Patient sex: F
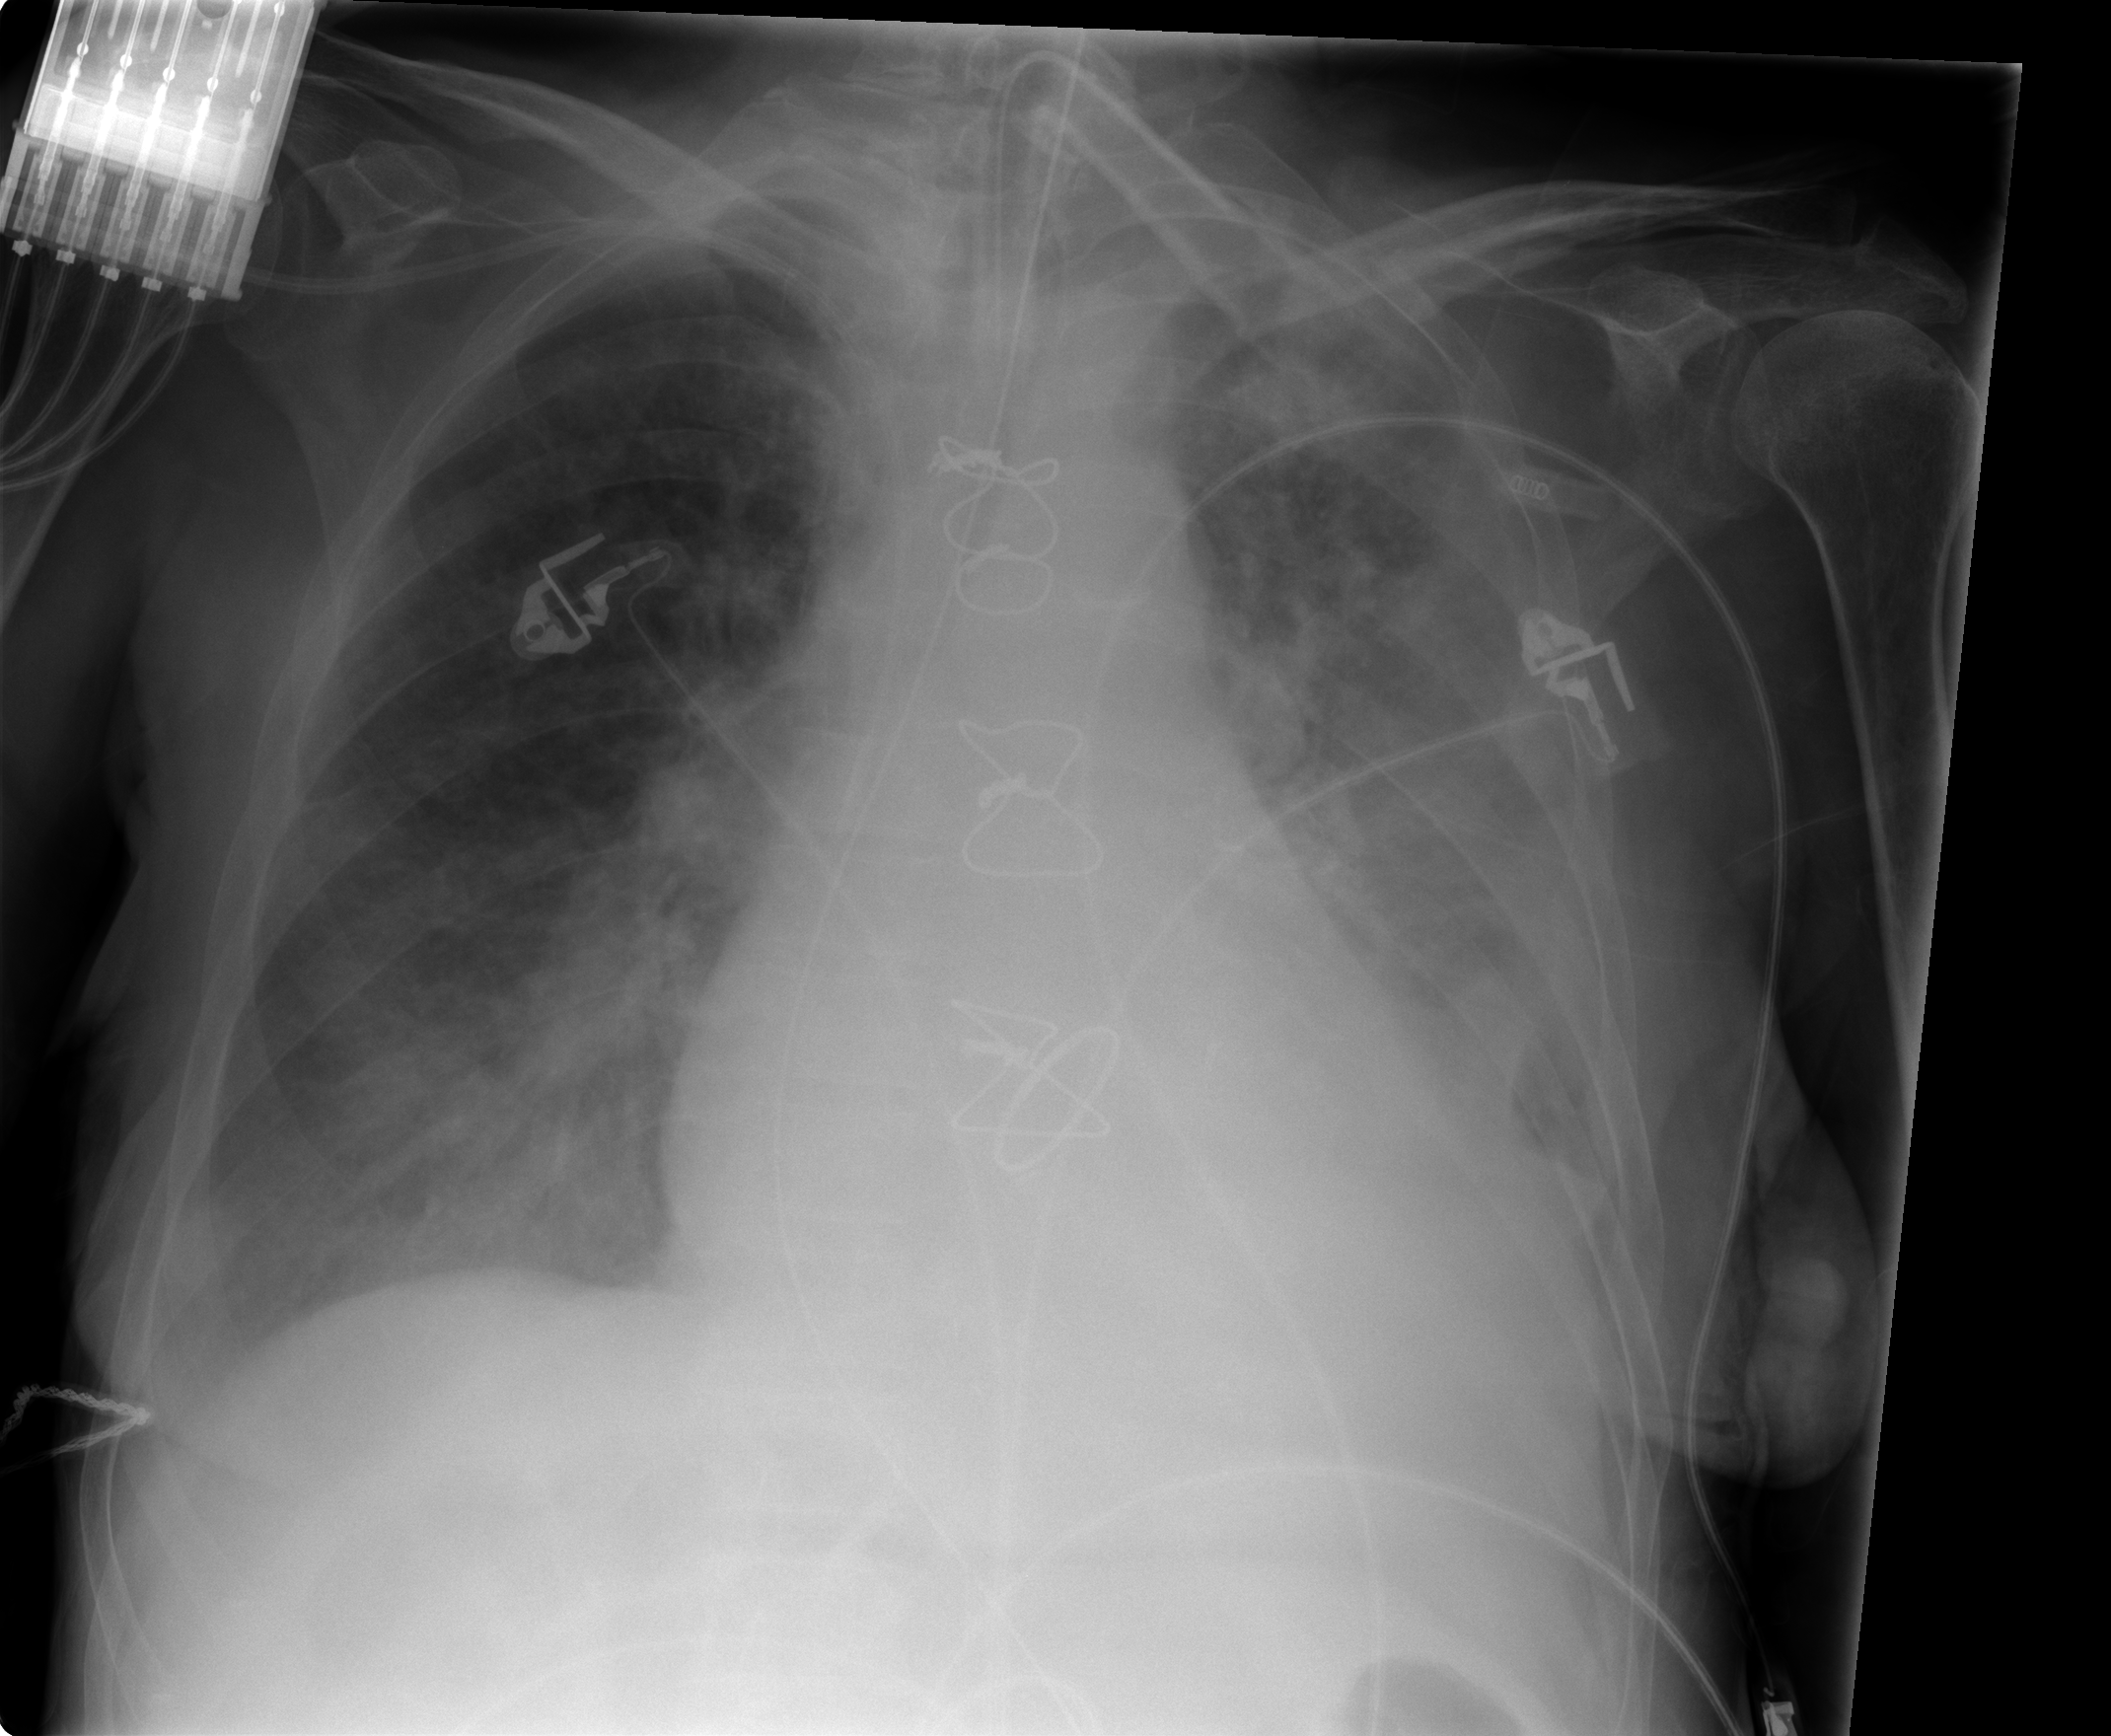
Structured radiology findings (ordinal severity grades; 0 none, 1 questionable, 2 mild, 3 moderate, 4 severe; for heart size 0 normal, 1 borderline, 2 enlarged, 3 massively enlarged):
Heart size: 2
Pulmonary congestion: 2
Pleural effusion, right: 2
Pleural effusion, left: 1
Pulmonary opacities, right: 3
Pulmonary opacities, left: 3
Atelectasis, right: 3
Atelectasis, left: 2